Field crop: maize
Growth stage: 2
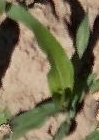
Species: maize